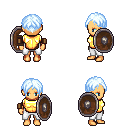
a pixel art fantasy rpg character, female body template, human, tanned skin, gold chest armor, white pants, white cyan parted hairstyle, leather bracers, shield, four views (front, back, left, right), 2x2 character sprite sheet, small pixel art, hard edges, no anti-aliasing